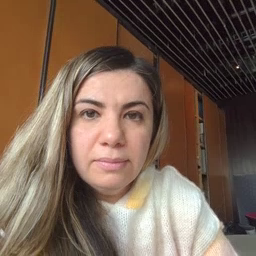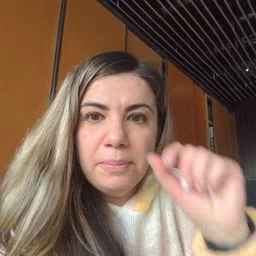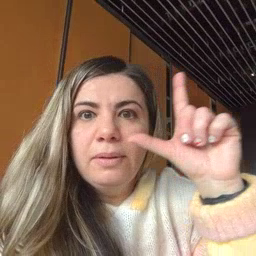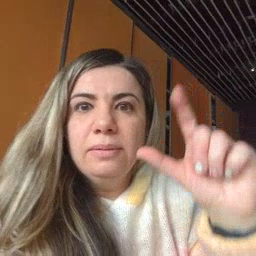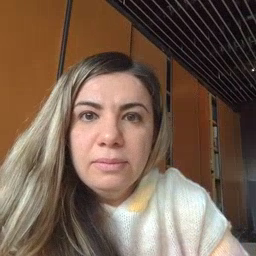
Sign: wake